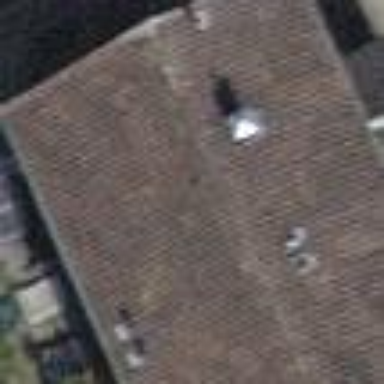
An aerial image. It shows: Gabled house with pitched roof.